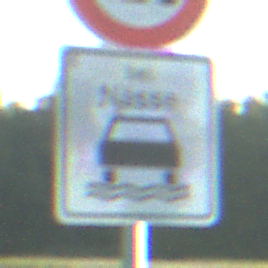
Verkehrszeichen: BeiNaesse
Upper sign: Geschwindigkeit120
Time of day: MorningAfternoon
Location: Outdoor (Nature)
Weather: Clear
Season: NotSpecified
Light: Natural